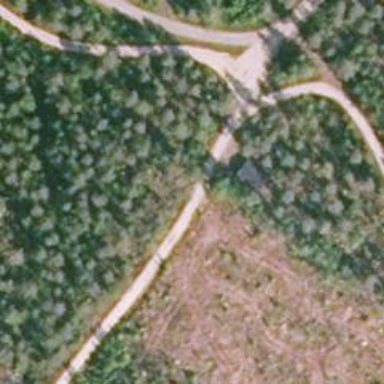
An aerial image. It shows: Path.